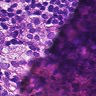
Metastatic tissue present: yes